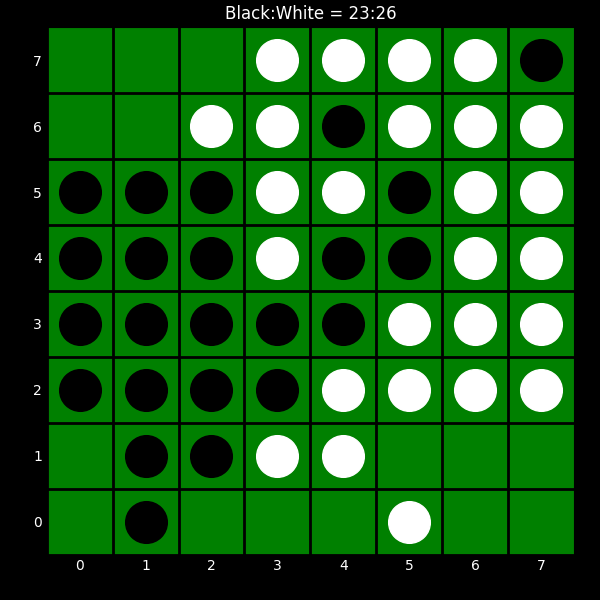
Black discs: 23
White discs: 26